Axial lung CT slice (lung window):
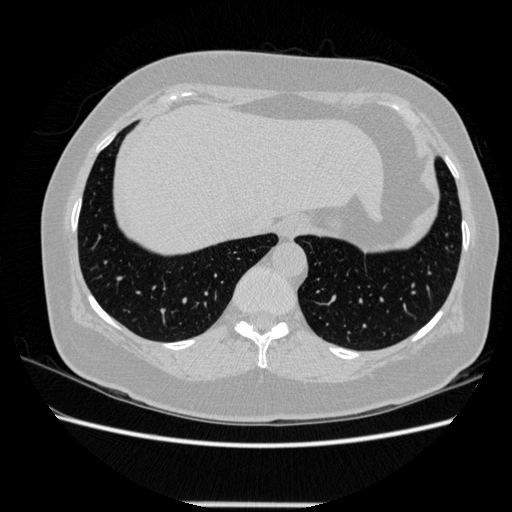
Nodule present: no